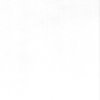
Label: dusty